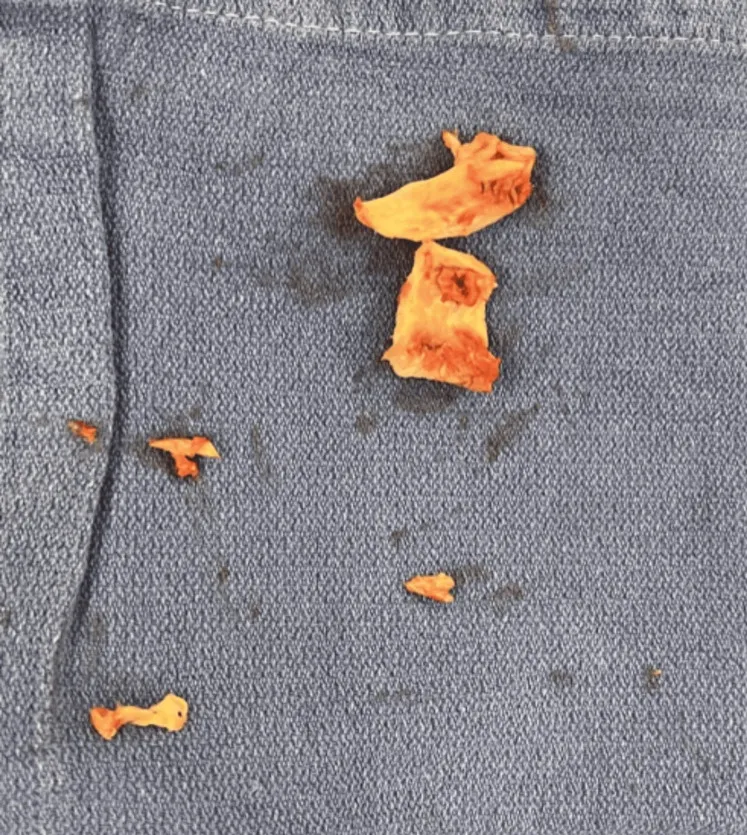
Aortic valve remnant.
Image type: medical_photograph (other_medical_photograph)